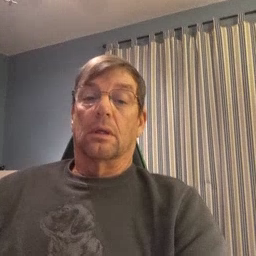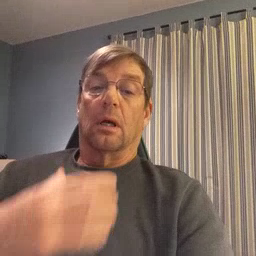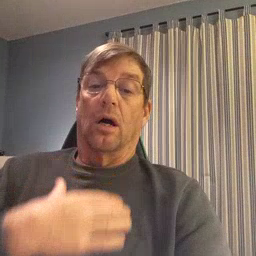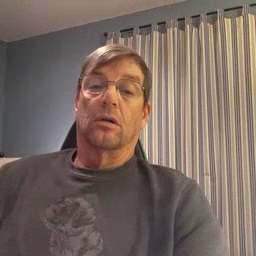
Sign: hungry